CT reconstruction: convct
Segmentation target: spine
Patient: M, age 72
ISS stage: Stage 3
Metal implant: no
Notes: Extra L6 vertebra
Axial slice:
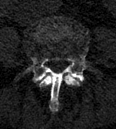
Sagittal slice:
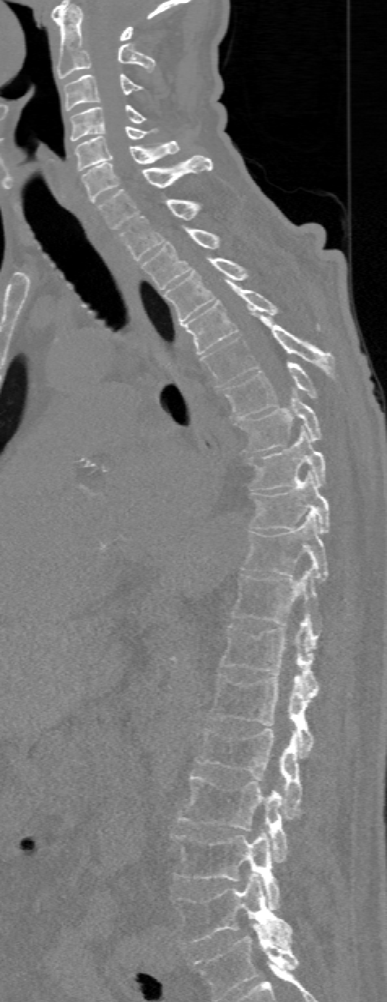